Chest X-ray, PA view. Patient: 57 years old, sex M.
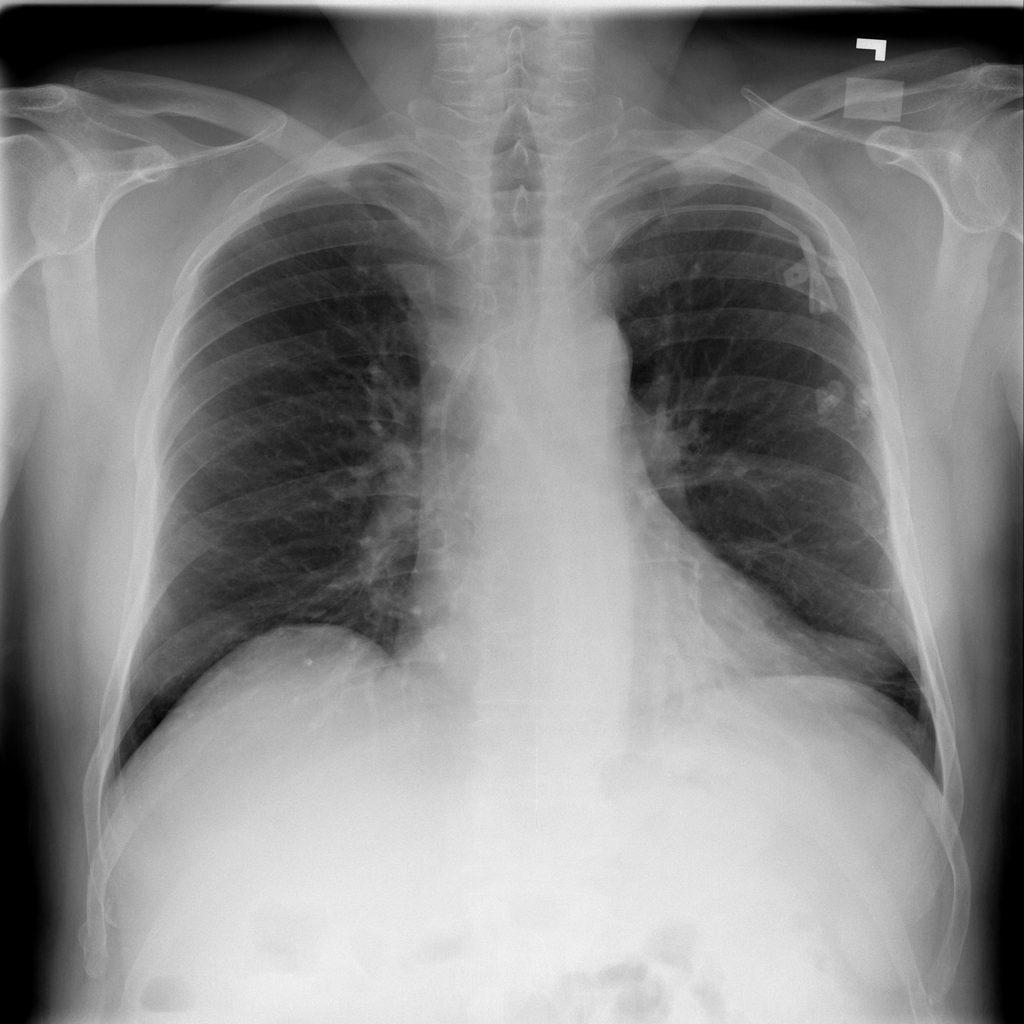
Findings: No Finding